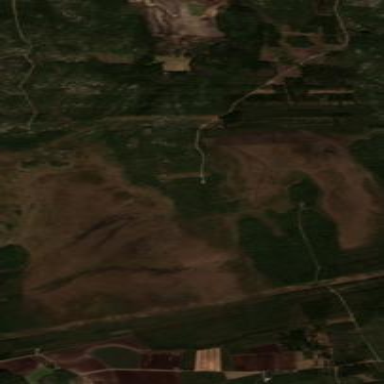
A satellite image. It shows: Bog wetland.